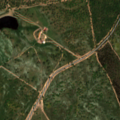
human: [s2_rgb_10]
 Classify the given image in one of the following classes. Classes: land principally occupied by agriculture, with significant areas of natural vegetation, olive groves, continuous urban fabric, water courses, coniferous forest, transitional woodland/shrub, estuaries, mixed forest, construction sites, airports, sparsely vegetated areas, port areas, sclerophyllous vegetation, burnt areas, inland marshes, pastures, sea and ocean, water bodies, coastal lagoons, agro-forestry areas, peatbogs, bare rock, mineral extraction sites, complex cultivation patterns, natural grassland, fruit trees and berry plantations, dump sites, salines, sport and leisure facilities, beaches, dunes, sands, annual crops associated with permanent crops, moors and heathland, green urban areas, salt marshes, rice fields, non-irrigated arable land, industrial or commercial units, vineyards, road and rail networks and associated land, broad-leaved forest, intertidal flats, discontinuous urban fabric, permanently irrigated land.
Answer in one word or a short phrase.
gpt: continuous urban fabric